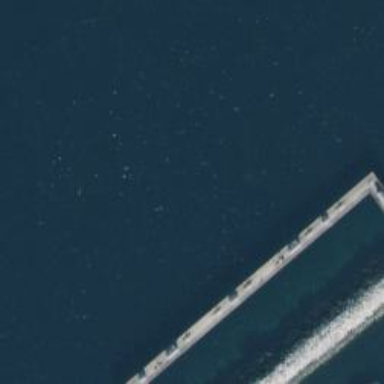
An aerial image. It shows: Man-made pier.